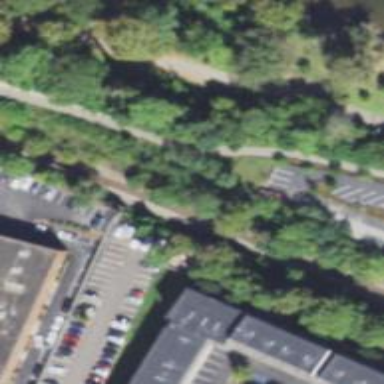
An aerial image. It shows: Abandoned railway.